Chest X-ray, PA view. Patient: 61 years old, sex F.
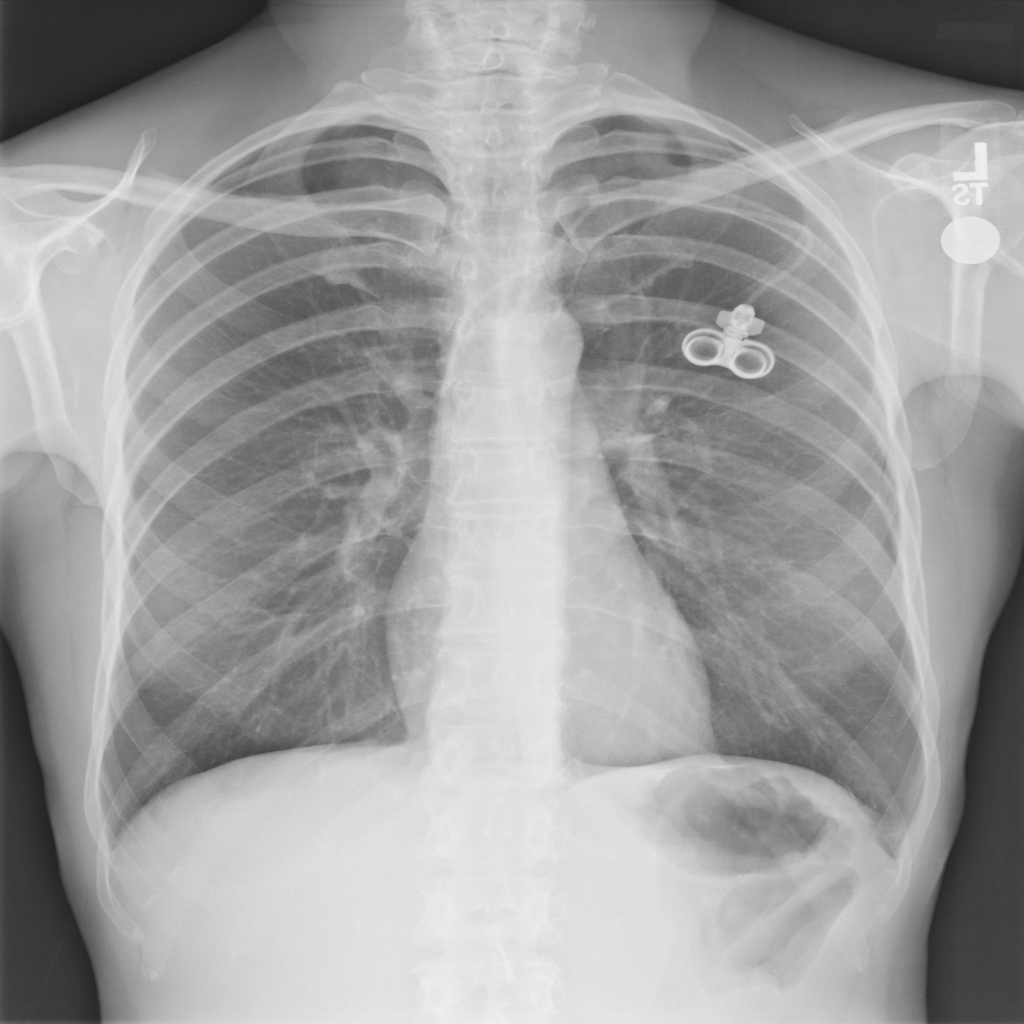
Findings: No Finding